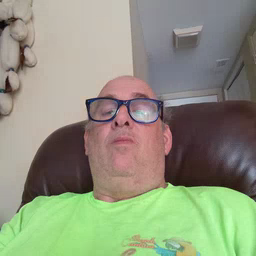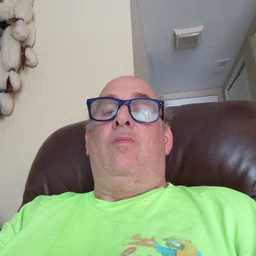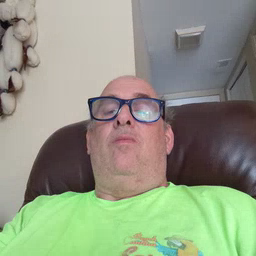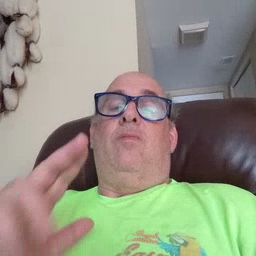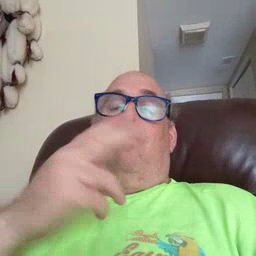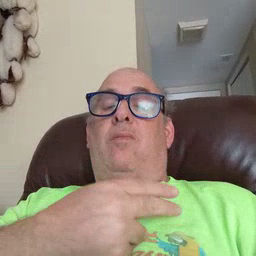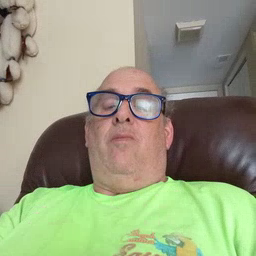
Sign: weus